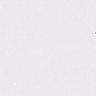
Metastatic tissue present: no